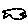
Label: fish